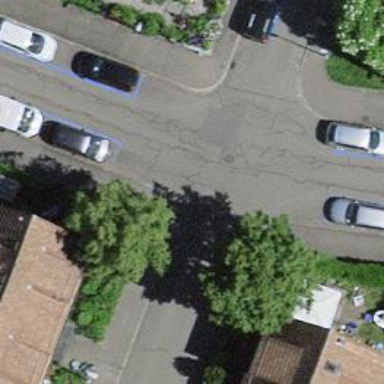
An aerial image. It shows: Residential road with asphalt surface and sidewalks on both sides.